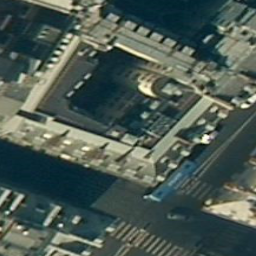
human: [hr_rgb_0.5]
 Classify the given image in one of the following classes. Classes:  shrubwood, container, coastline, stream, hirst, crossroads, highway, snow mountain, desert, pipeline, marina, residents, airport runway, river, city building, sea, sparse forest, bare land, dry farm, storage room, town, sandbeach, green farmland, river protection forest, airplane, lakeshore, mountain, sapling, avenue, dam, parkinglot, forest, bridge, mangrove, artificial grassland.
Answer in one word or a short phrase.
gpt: city building